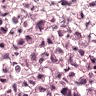
Metastatic tissue present: yes